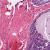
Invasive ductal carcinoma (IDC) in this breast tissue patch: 0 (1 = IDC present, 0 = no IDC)